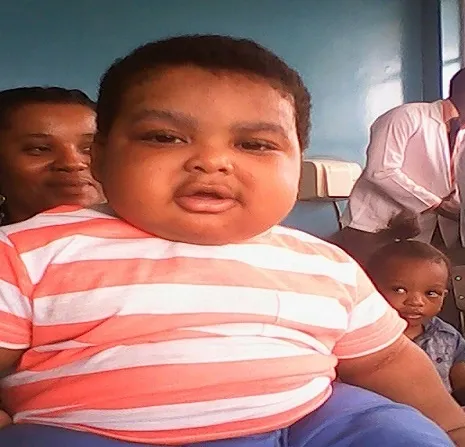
Cushingoid facies of the 2nd affected child.
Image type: medical_photograph (oral_photograph)